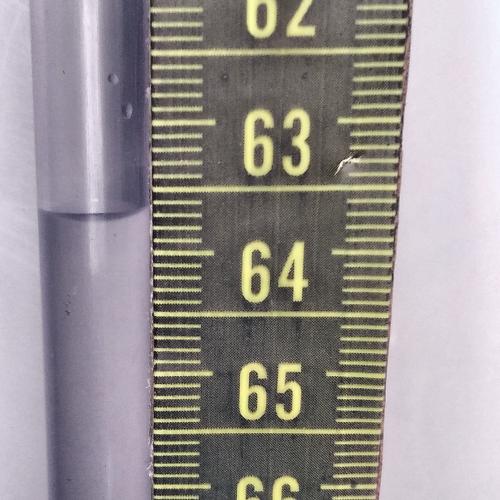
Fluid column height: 63.7 cm